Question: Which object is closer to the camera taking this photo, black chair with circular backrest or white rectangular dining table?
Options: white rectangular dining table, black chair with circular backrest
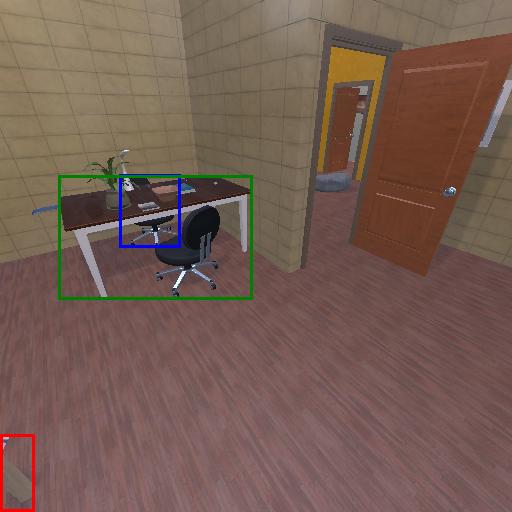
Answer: white rectangular dining table